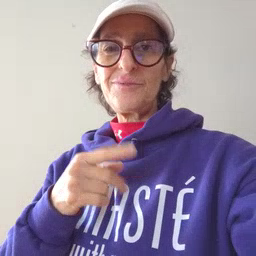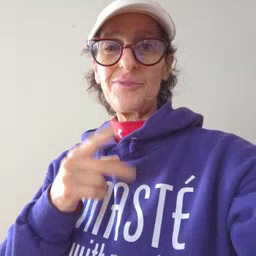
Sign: chin